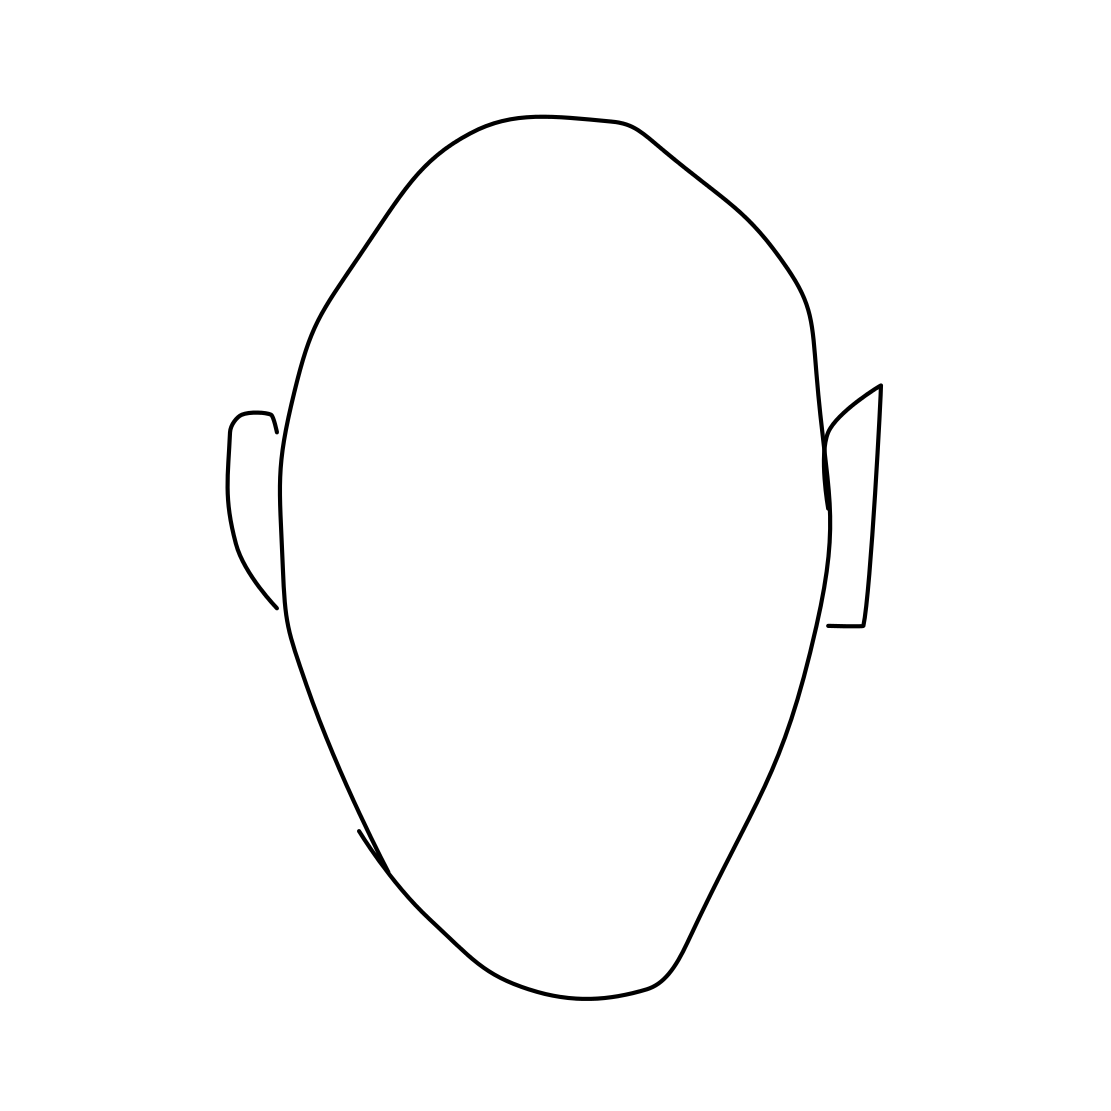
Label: head